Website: slack
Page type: payment
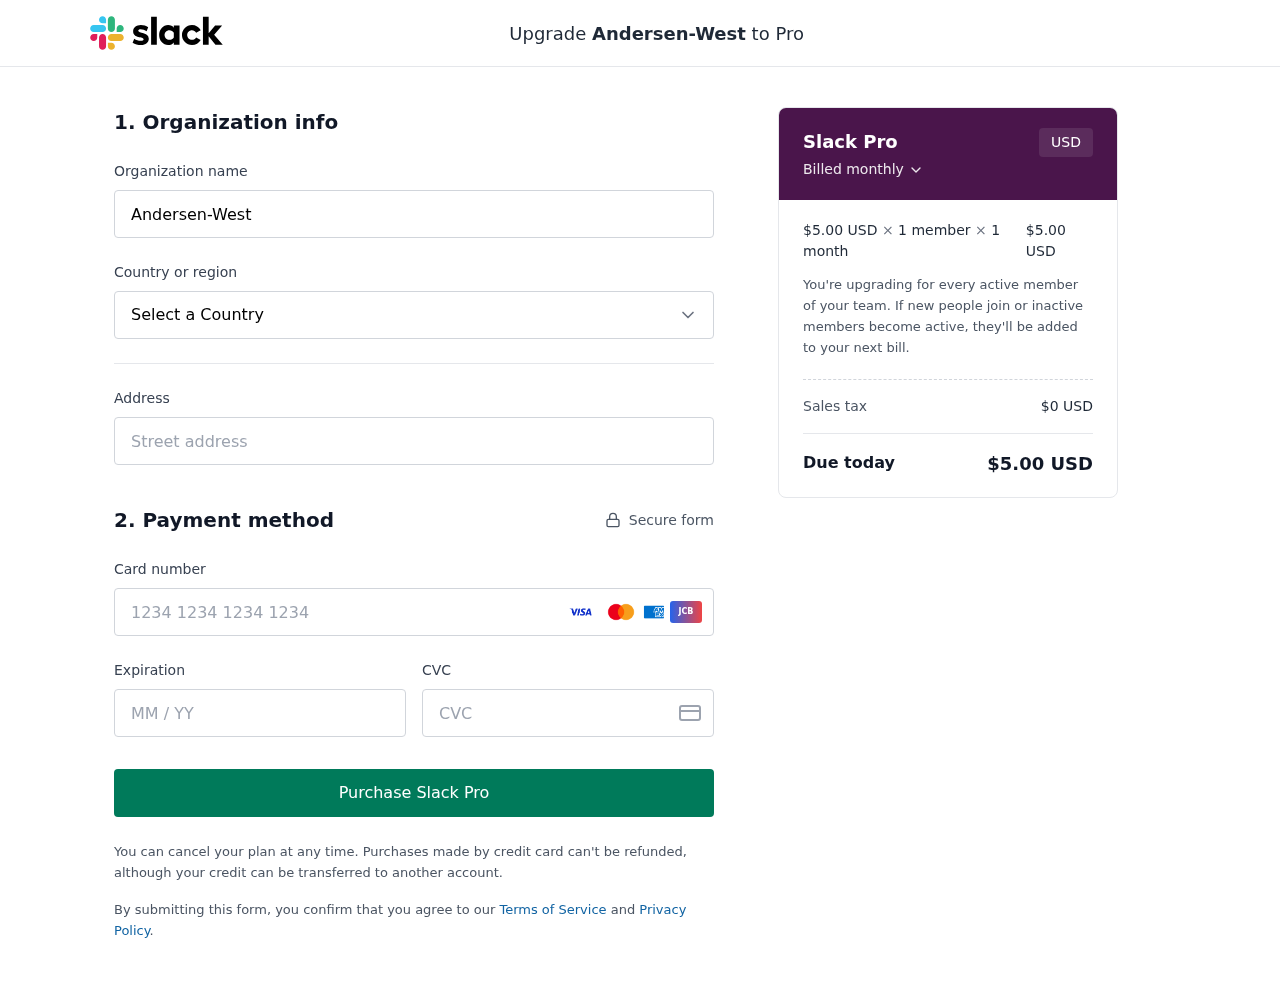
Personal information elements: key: PII_CARD_CVV
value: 334
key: PII_CARD_EXPIRY
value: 01/28
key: PII_CARD_NUMBER
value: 6011 2974 0404 0236
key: PII_COMPANY
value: Andersen-West
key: PII_COUNTRY
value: United States
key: PII_STREET
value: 558 Manuel Loaf
Product elements: key: PRODUCT1_PRICE
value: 5
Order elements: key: ORDER_SUBTOTAL
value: $5.00 USD
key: ORDER_TAX
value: $0 USD
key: ORDER_TOTAL
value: $5.00 USD